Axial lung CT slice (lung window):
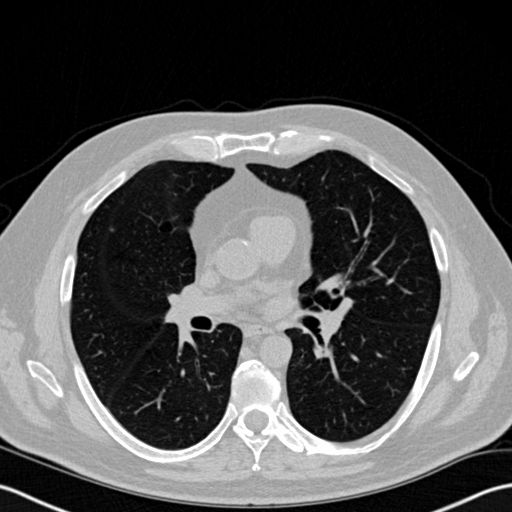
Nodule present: yes
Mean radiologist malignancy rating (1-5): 2.5